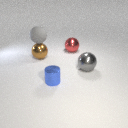
small blue metal cylinder to the right of large brown metal sphere